Aerial crown-view tile of a tropical tree (Barro Colorado Island, Panama), acquired 20250414:
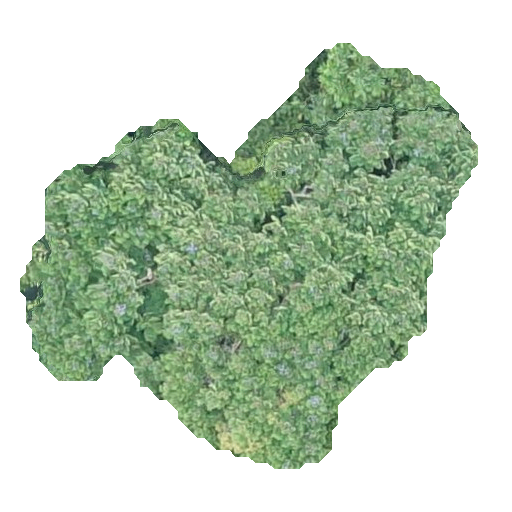
Species: Jacaranda copaia
GBIF accepted scientific name: Jacaranda copaia
Crown area: 174.358 m²